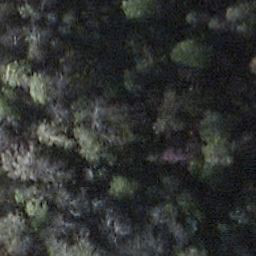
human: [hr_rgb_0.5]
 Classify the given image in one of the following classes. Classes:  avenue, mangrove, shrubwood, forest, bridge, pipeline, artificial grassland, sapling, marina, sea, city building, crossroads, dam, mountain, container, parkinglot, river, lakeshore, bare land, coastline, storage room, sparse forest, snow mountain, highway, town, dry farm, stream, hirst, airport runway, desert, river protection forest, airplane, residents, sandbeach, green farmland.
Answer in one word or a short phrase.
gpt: shrubwood